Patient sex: F
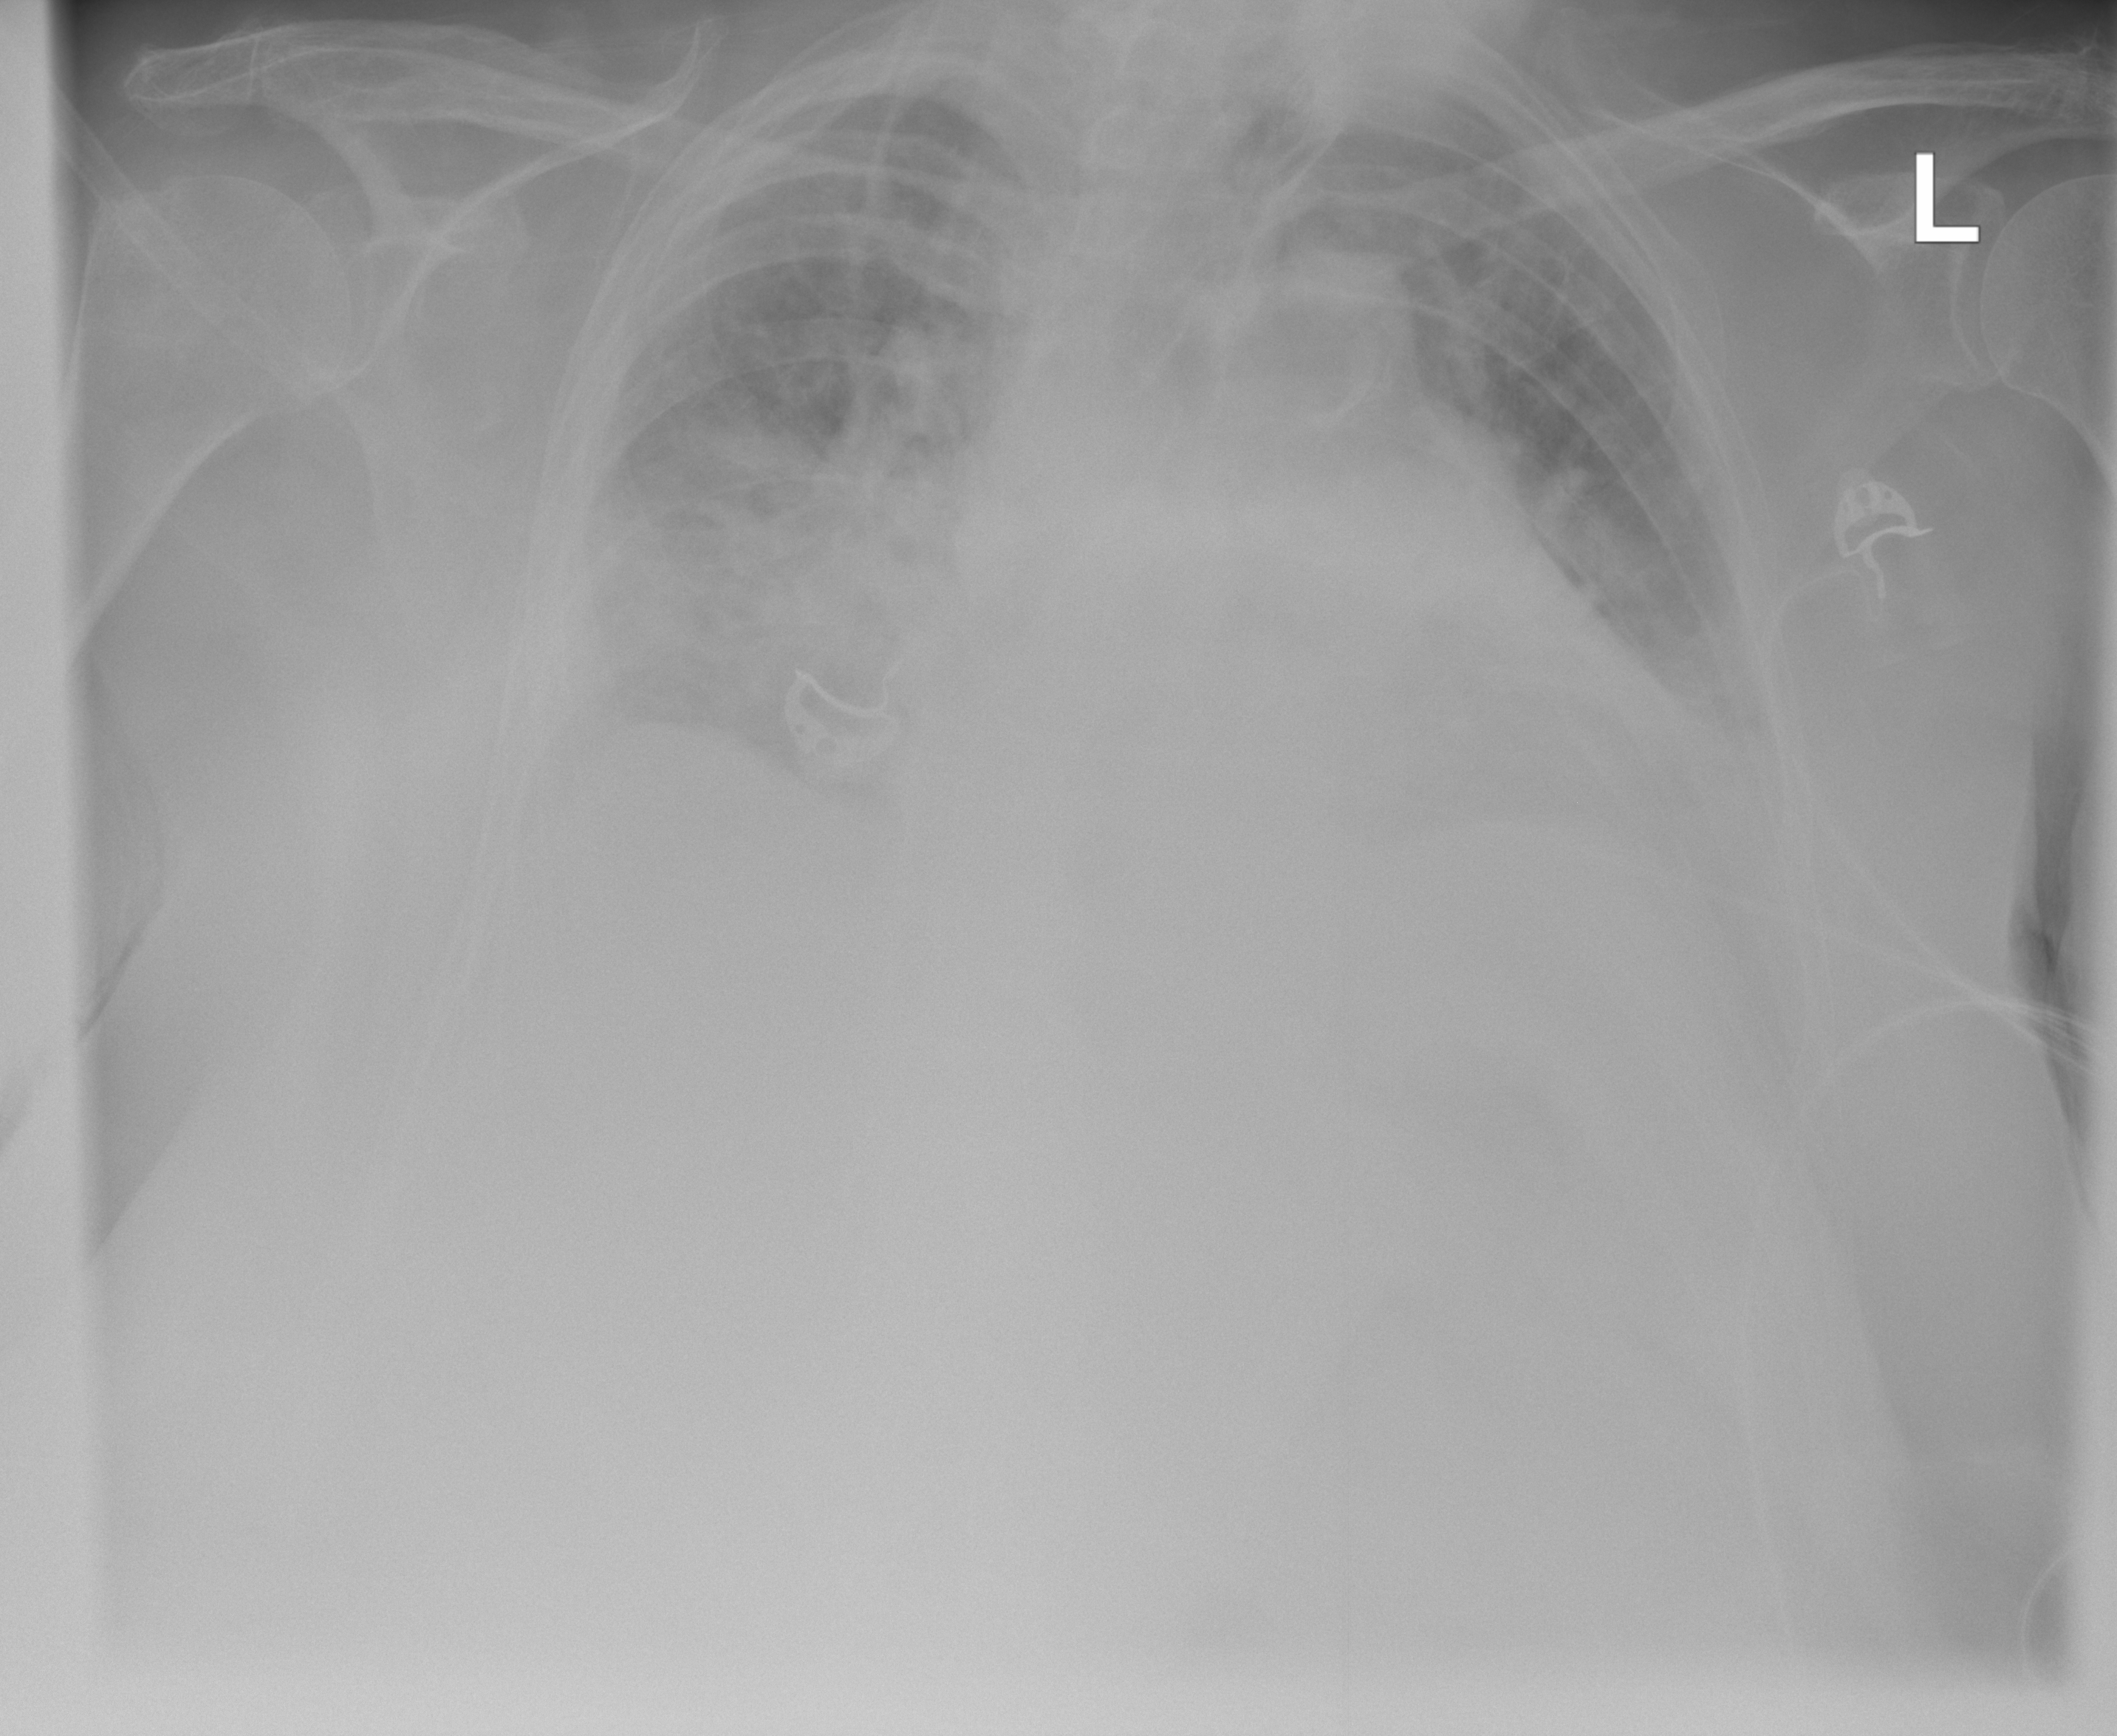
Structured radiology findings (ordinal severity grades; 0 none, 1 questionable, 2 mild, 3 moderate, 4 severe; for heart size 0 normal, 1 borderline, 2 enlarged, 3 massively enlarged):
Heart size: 2
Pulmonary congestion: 2
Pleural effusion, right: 2
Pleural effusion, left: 2
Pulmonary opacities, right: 2
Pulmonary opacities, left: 0
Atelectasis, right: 2
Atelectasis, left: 2